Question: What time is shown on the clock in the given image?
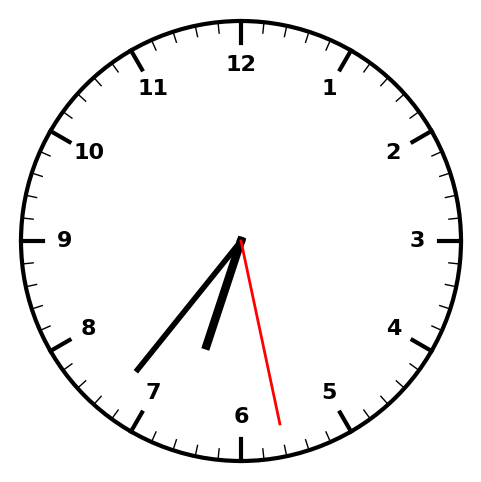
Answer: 06:36:28